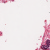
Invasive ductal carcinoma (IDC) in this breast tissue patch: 0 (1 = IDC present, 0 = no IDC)